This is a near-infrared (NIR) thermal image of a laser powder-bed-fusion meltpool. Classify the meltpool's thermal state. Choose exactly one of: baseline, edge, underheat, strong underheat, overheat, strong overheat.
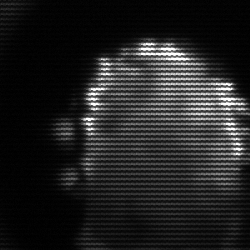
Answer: baseline